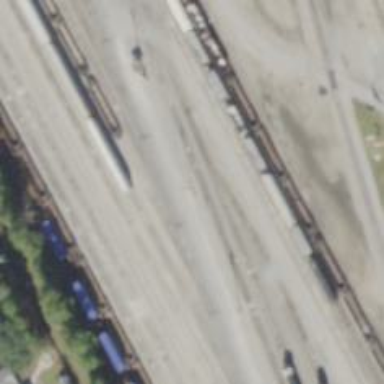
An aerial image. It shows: Railway yard.